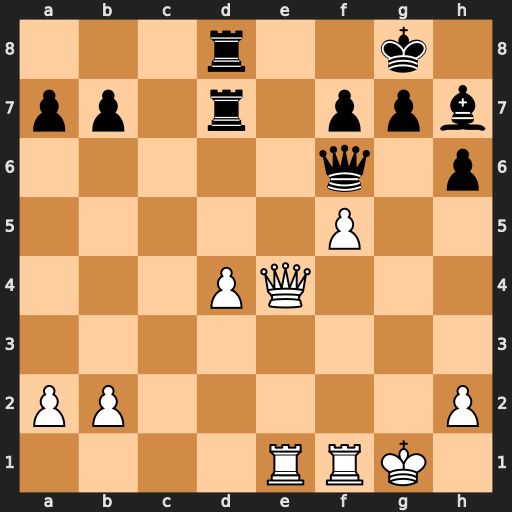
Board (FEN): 3r2k1/pp1r1ppb/5q1p/5P2/3PQ3/8/PP5P/4RRK1
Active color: w
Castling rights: -
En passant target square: -
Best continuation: Qe8+ Rxe8 Rxe8#